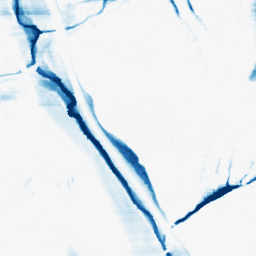
Category: morphological
Decomposition family: morphological_ellipse
Decomposition parameters: operation: closing
width: 5
height: 50
Upsampling method: quadratic
Upsampling parameters: scale: 4
Upsampling scale: 4